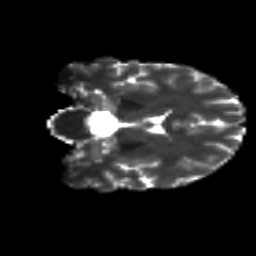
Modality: T2w
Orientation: coronal
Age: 25
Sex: female
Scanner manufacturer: siemens
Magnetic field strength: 3 T
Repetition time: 8.8 s
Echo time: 0.085 s